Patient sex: F
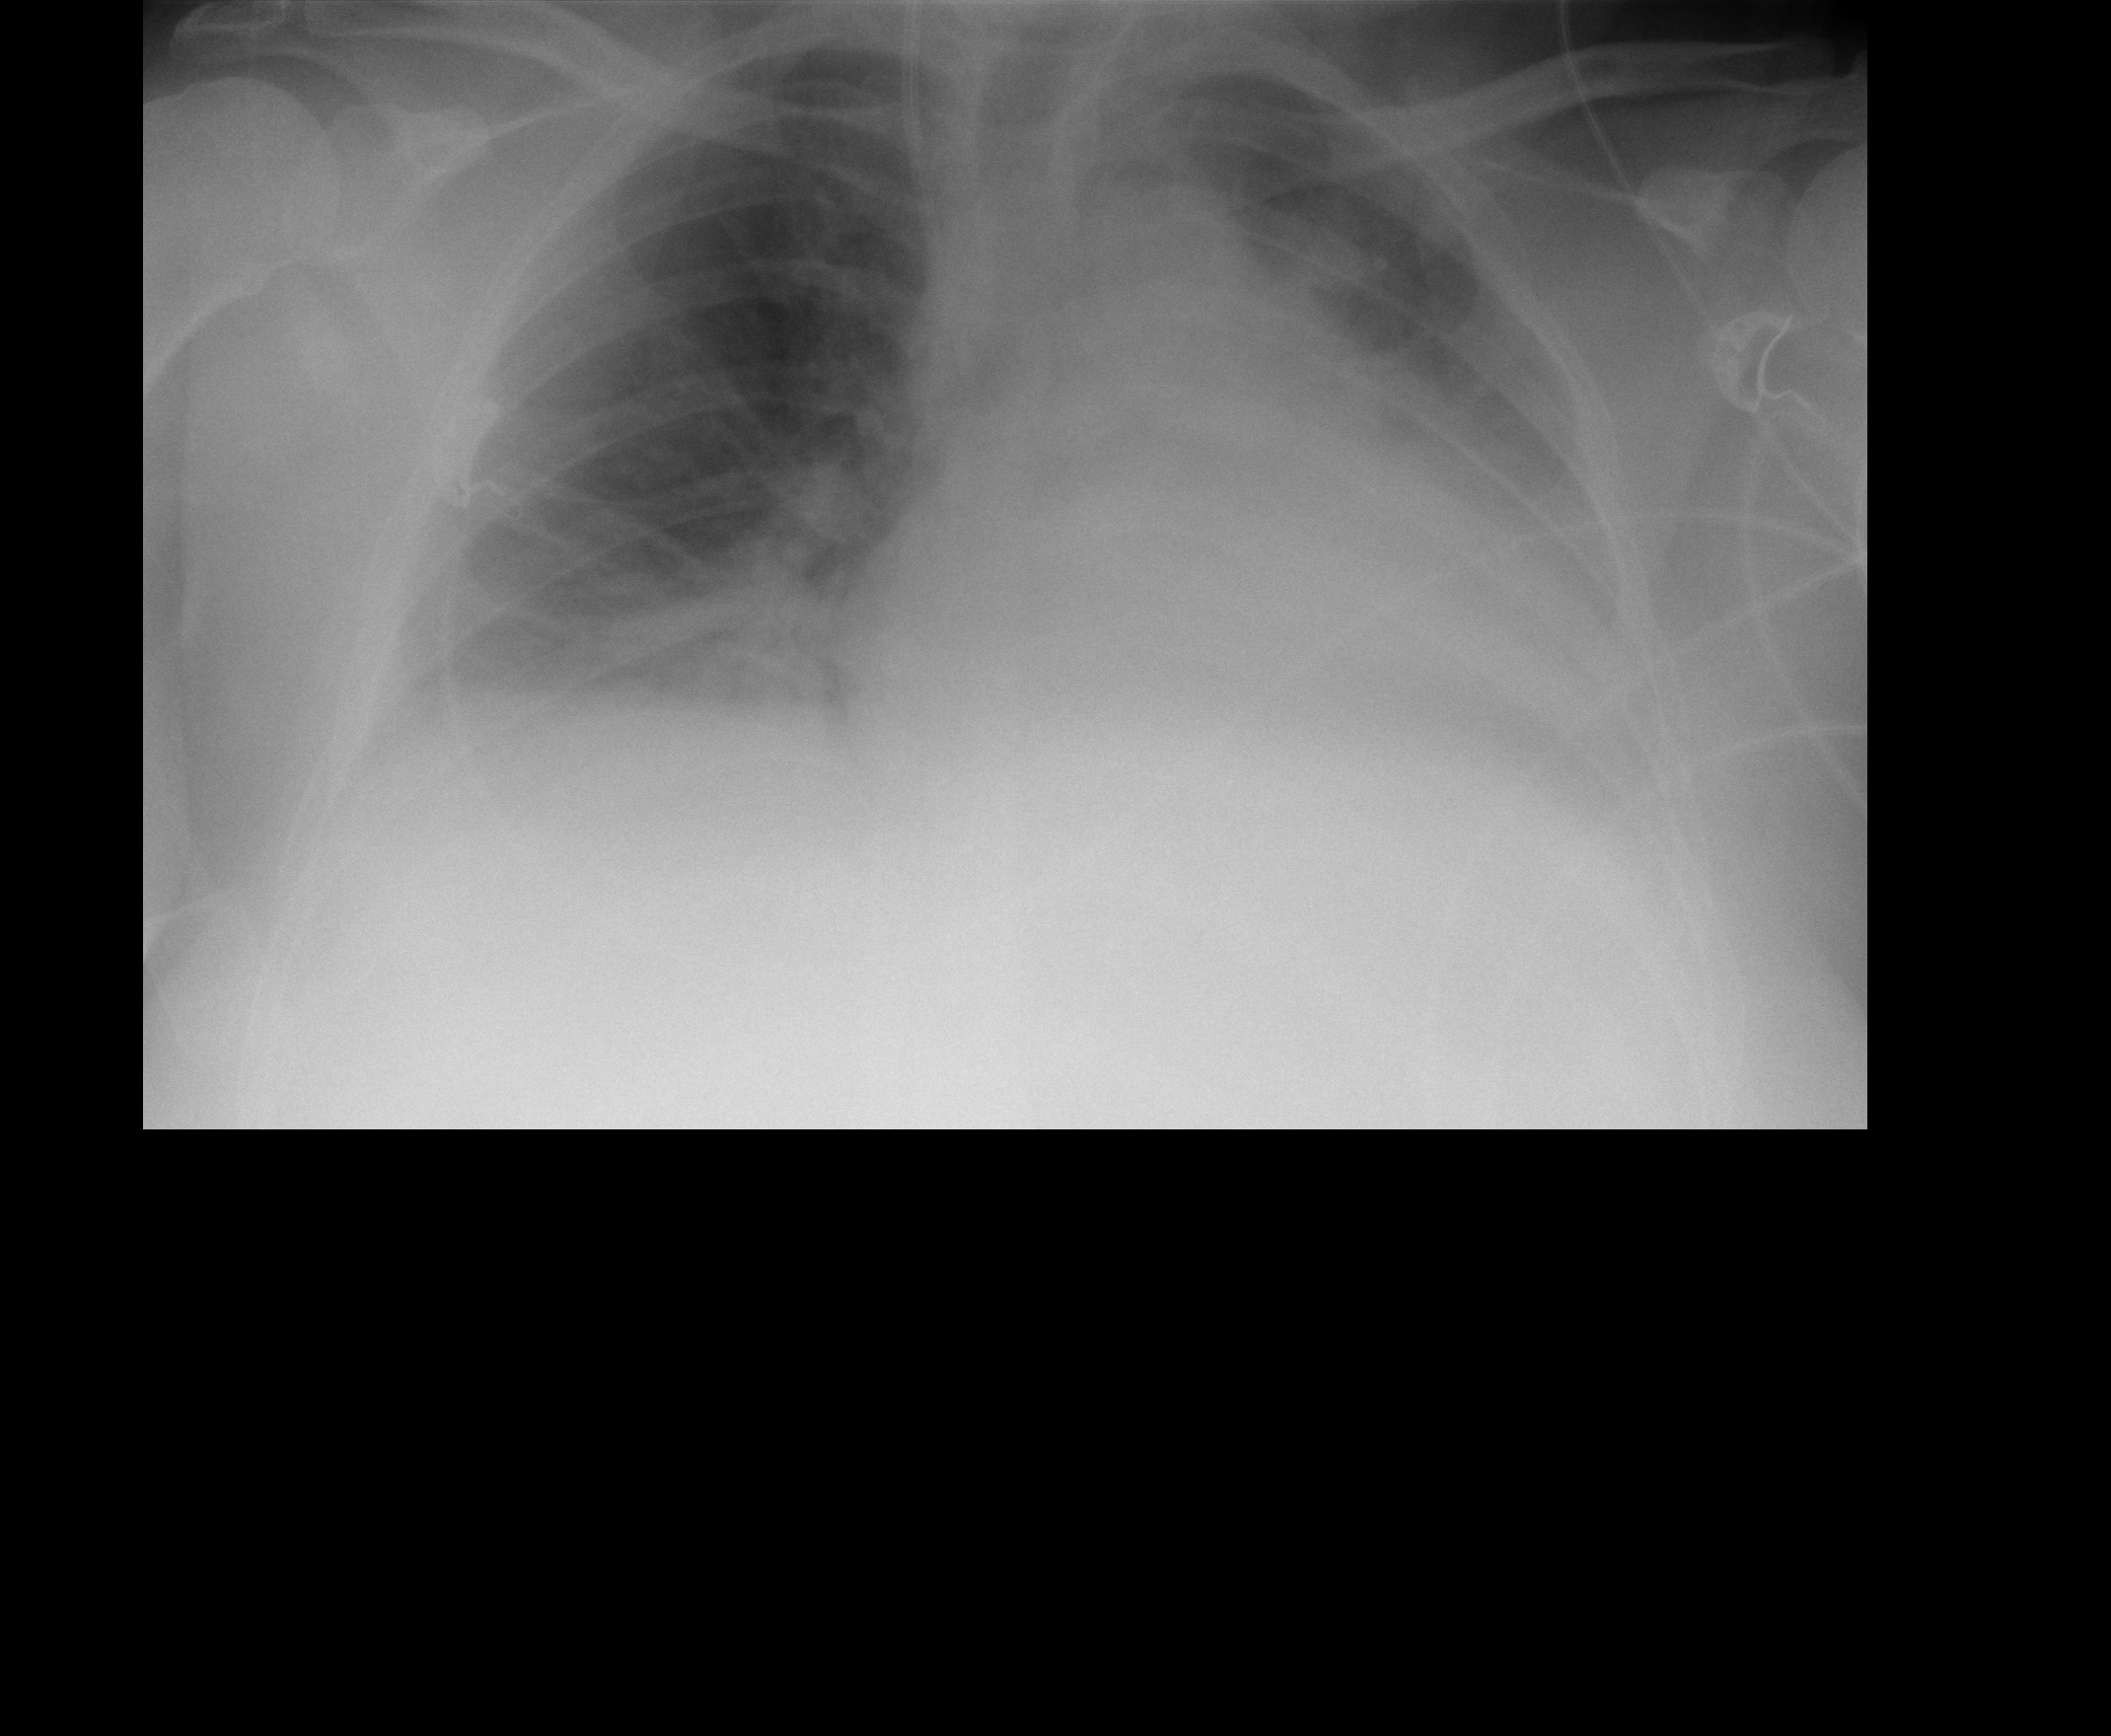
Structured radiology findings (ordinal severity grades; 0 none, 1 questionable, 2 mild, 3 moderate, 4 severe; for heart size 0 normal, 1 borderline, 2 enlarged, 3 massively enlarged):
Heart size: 3
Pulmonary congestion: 2
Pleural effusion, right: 1
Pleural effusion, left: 2
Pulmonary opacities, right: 0
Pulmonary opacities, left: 0
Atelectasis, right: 2
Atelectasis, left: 2